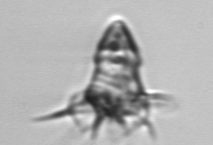
Label: Strombidium_inclinatum